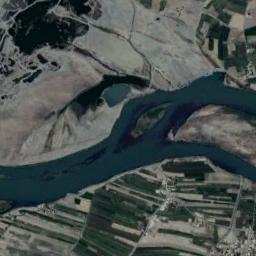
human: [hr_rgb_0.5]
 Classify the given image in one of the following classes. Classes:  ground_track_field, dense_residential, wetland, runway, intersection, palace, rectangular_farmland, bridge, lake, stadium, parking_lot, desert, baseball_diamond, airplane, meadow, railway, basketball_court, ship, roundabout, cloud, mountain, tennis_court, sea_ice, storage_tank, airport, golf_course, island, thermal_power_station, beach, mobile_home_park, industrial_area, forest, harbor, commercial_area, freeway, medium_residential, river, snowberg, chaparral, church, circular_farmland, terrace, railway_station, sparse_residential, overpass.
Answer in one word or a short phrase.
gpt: river